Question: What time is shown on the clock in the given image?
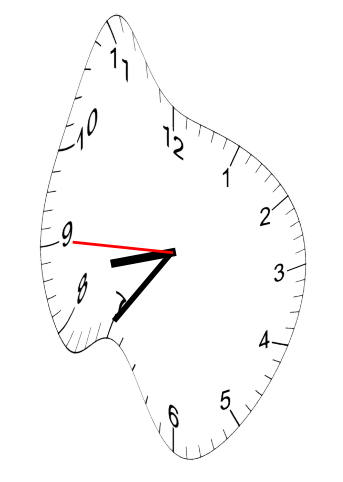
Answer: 08:35:45